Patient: sex M, age 58
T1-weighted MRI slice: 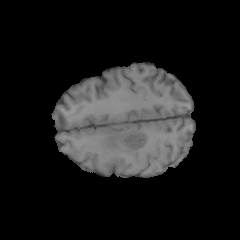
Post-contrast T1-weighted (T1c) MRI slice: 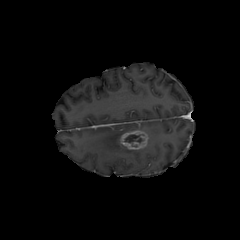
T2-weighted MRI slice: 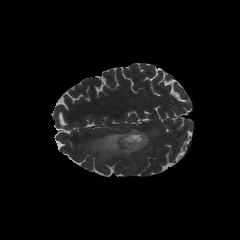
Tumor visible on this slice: yes
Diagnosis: Glioblastoma, IDH-wildtype
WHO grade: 4